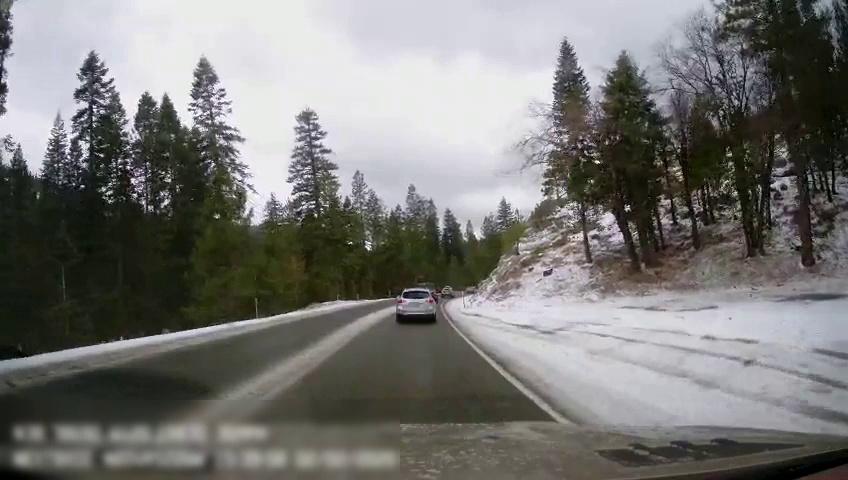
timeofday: Day
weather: Snowy
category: Drivable Space
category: Vehicles | Car
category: Vehicles | Truck
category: Vehicles | SUV
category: Lanes | Current Lane